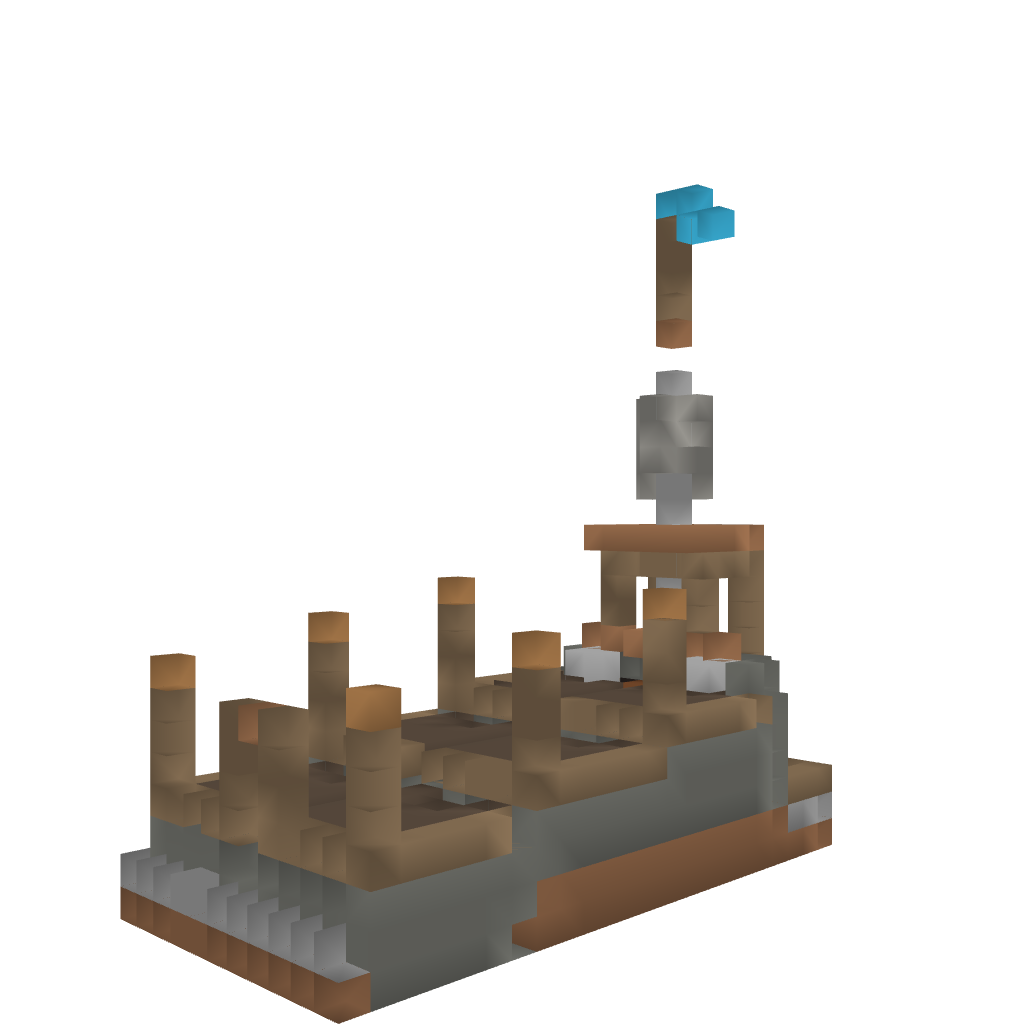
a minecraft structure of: Wheat Farm For 1.6.*